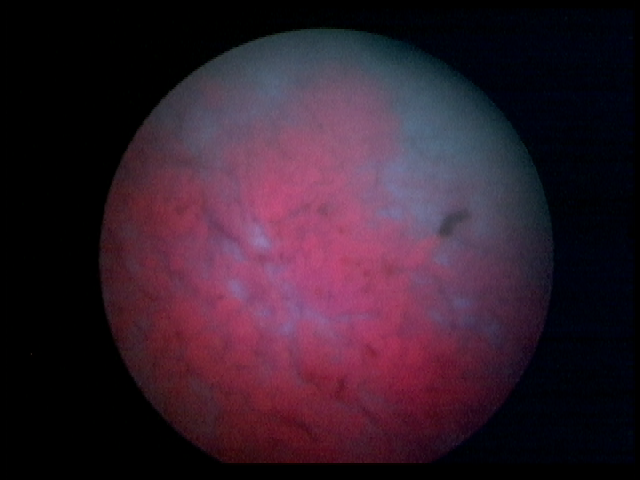
Modality: BLC
Class: Malignant
Subclass: LowGradePapillary
Lesion: L1
Stage: Ta
Morphology: Papillary
Bladder cancer association: Yes